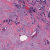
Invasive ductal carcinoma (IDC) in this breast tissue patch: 1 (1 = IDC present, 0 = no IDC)